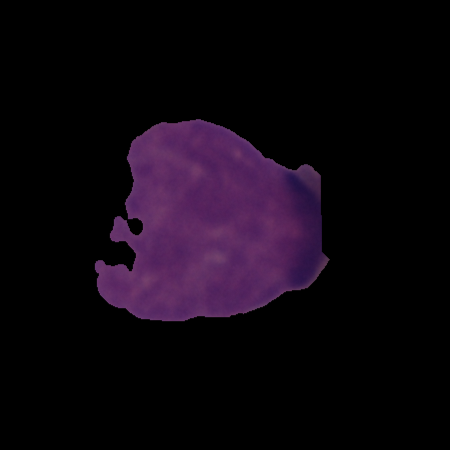
Label: cancer